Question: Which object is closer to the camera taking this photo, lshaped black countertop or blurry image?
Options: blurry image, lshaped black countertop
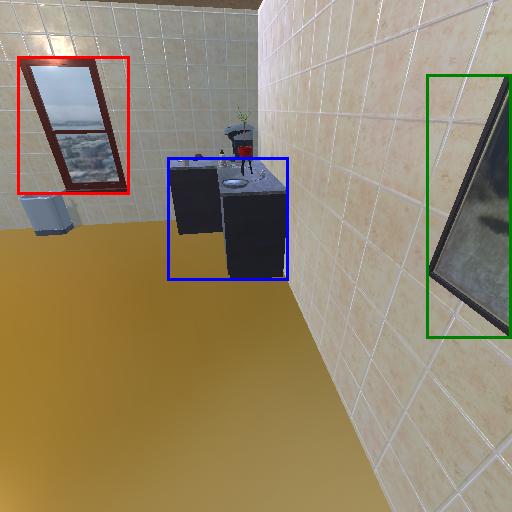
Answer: blurry image